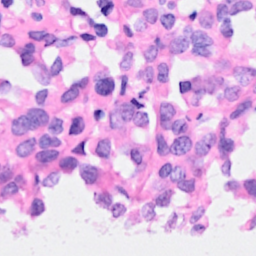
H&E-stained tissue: Breast